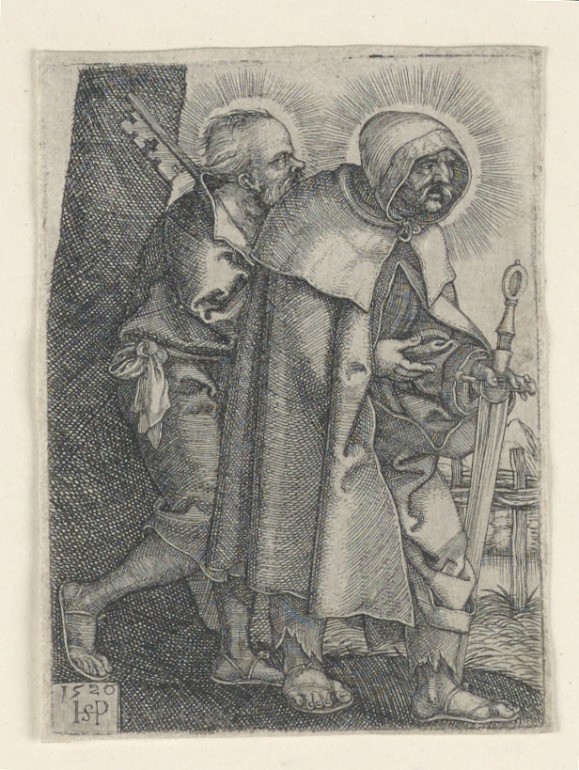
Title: Saint Peter and Saint Paul
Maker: Hans Sebald Beham, German, 1500–1550
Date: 1520
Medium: Engraving on laid paper
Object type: Print
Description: The two apostles are shown walking toward the right, one carrying a large key at left (Saint Peter); the other a sword (Saint Paul). Indications of a wooden fence and a mountainous landscape in the background.